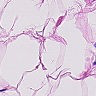
Metastatic tissue present: no